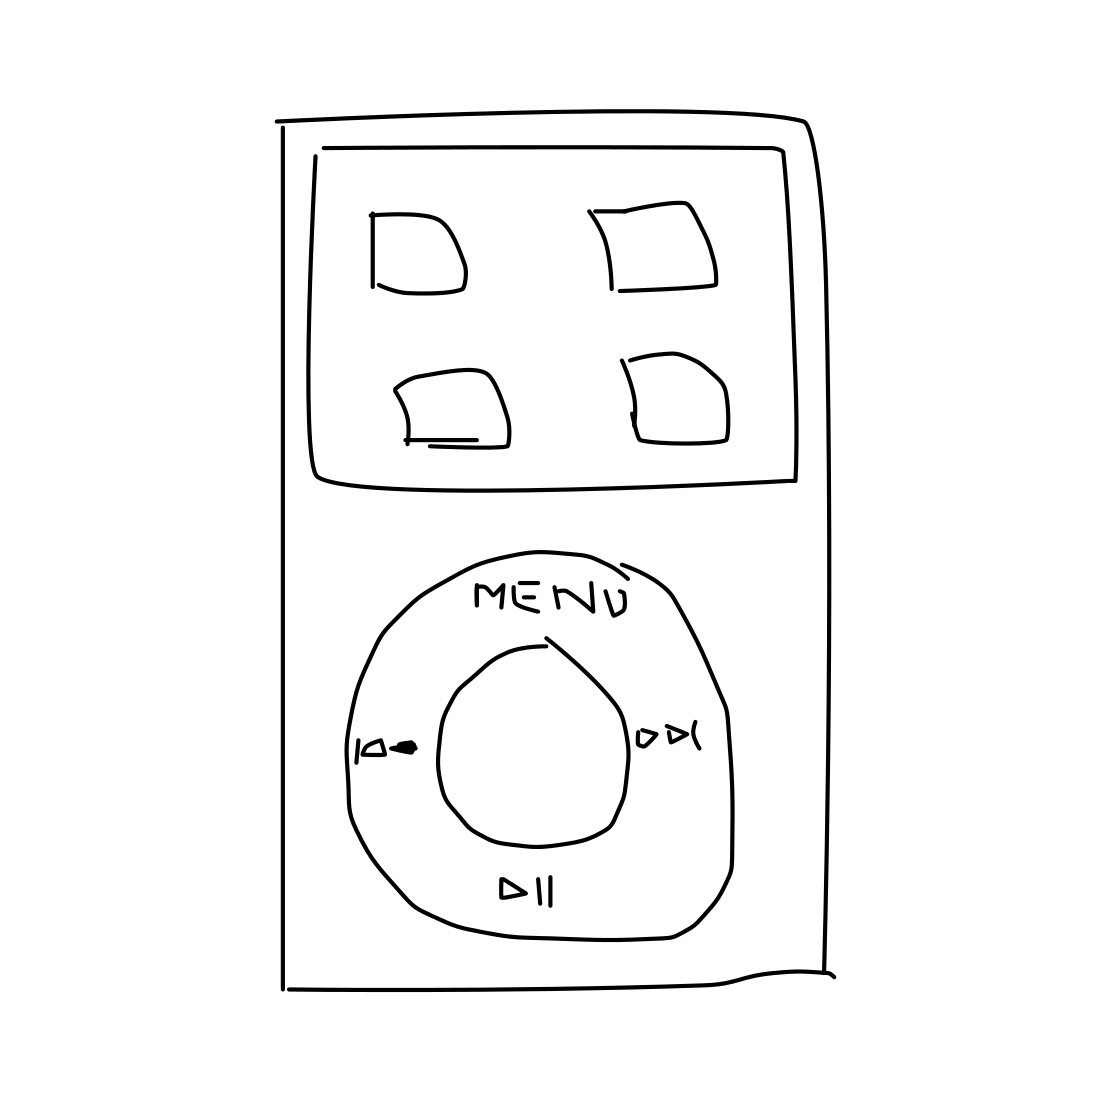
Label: ipod